Question: I am using a listview having imageviews and textviews. When one of the image views is clicked, I should get the position of a particular listitem.
I know I can get the listitem position on setting clicklistener on a listview, but the image has a view holder item in it, so it's not getting the perfect value, only -1 every time.

So I have tried 'rightimg.setOnClickListener', but it is not possible to get the position from that.
How can I solve this problem?
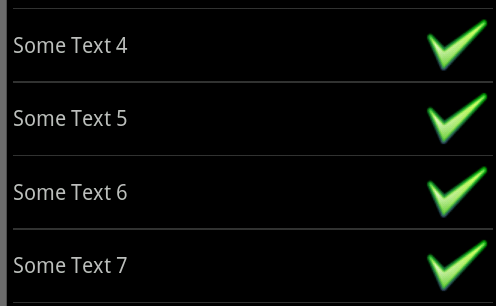
Answer: Try implementing it like:
'''
public View getView(int position, View convertView, ViewGroup viewGroup)
{
View row = convertView;
ViewHolder holder;
if(row == null)
{
row = LayoutInflater.from(mContext).inflate(R.layout.row_branch, null);
holder=new ViewHolder();
/**.....Your other implementaion***/
holder.rightimg = (ImageView)row.findViewById(R.id.image);
row.setTag(holder);
}
else
holder = (ViewHolder)row.getTag();
final int pos = position;
holder.rightimg.setOnClickListener(new OnClickListener()
{
public void onClick(View view)
{
//Here you can implement your logic
//Here the correct pos is available
}
});
return row;
}
'''